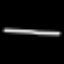
Label: line